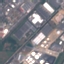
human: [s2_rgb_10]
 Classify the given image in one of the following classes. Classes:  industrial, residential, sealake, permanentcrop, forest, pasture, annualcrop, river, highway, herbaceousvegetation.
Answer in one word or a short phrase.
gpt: Industrial